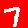
Digit: 7